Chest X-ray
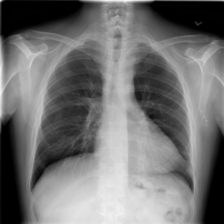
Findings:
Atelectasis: negative
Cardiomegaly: positive
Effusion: positive
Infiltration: negative
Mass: negative
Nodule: negative
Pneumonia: negative
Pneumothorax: negative
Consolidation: negative
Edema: negative
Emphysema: negative
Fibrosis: negative
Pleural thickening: negative
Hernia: negative